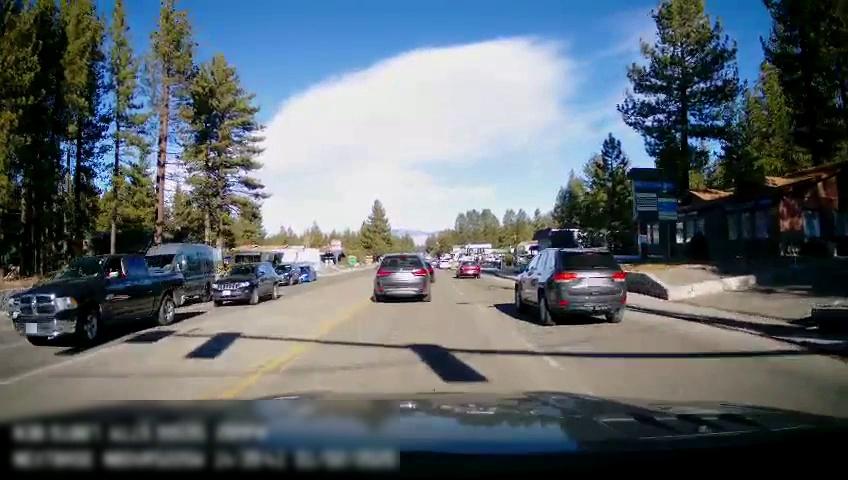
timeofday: Day
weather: Sunny
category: Drivable Space
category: Vehicles | Truck
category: Vehicles | Truck
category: Vehicles | Car
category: Vehicles | SUV
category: Vehicles | SUV
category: Vehicles | Car
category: Vehicles | Car
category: Vehicles | Car
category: Lanes | Opposite Lane
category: Lanes | Current Lane
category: Lanes | Current Lane
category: Traffic | Signs